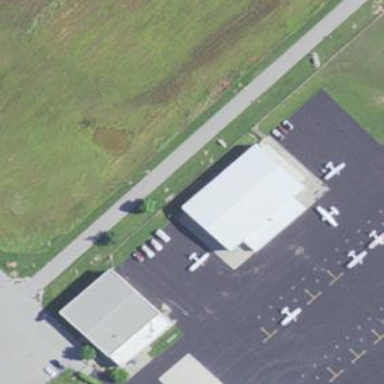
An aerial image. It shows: Hangar building at airport.